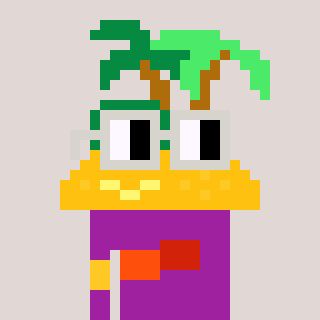
a pixel art character with square light gray glasses, a island-shaped head and a magenta-colored body on a warm background